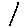
Label: flower